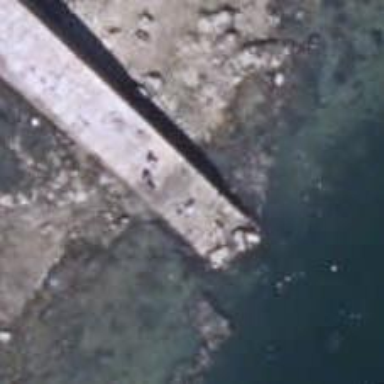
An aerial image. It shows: Slipway on leisure land.